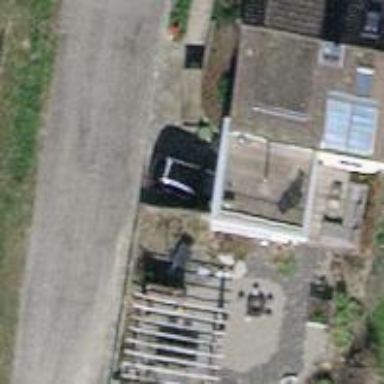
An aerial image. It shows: Building with tile roof.